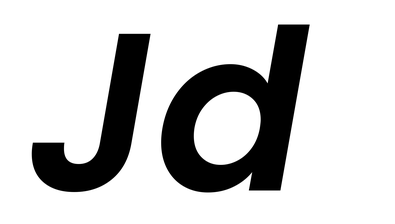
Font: Poppins-SemiBoldItalic